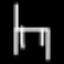
Label: chair